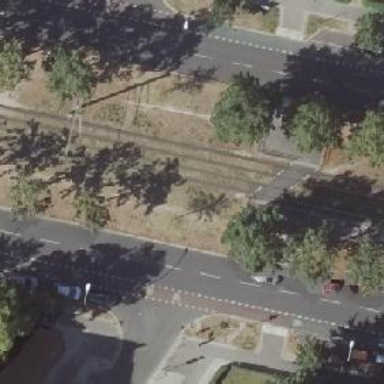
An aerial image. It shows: Tram railway line with electrified contact line.